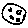
Label: moon